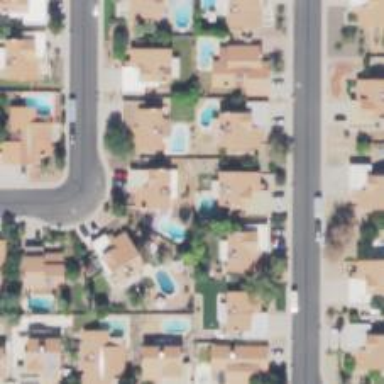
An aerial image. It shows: Neighborhood.